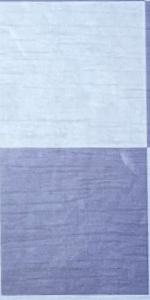
Label: Empty